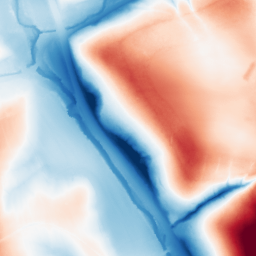
Category: classical
Decomposition family: gaussian_anisotropic
Decomposition parameters: sigma_x: 50
sigma_y: 20
Upsampling method: bicubic_16x
Upsampling parameters: scale: 16
Upsampling scale: 16